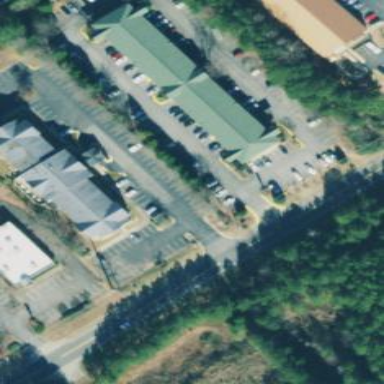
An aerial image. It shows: Building that is motel.